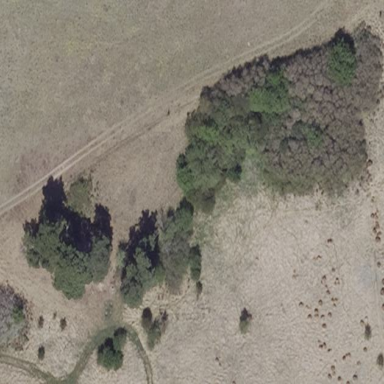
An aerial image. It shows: Landscape with heath vegetation.